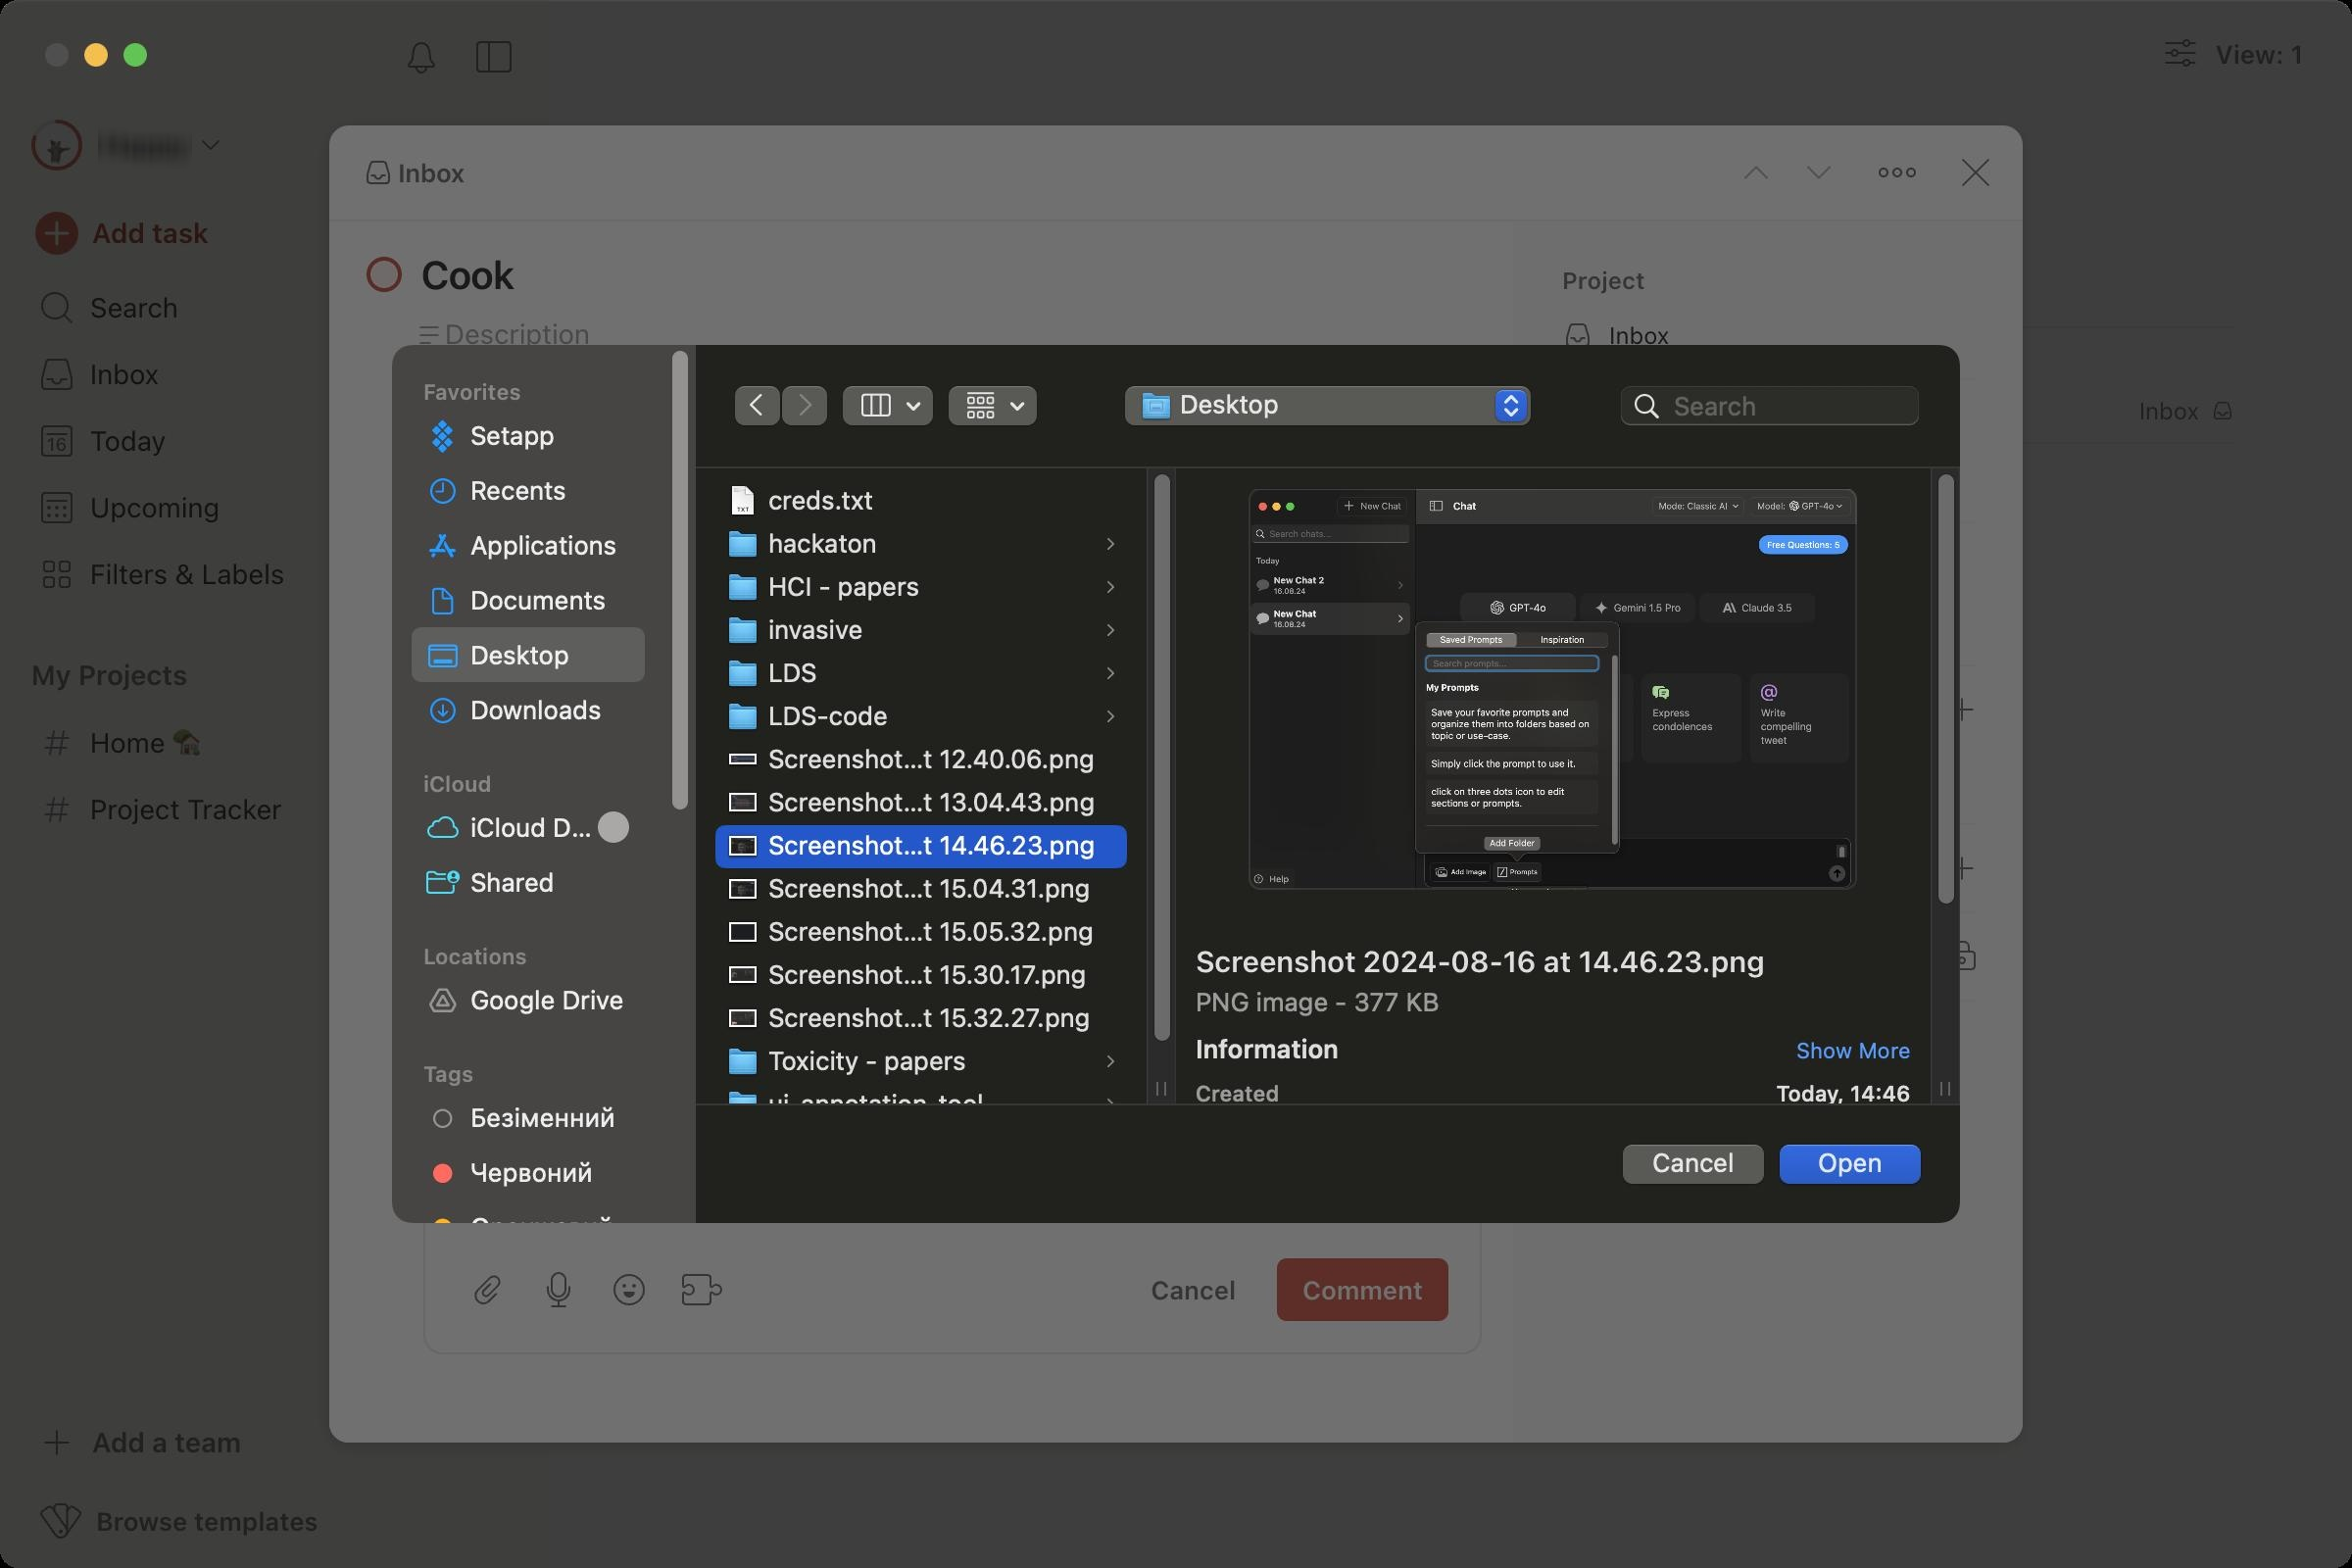
Accessibility tree:
{"name": "Cook_–_Todoist", "role": "AXWindow", "description": null, "role_description": "standard window", "value": null, "position": "264.00;103.00", "size": "1200;800", "children": [{"name": "", "role": "AXGroup", "description": "", "role_description": "group", "value": "", "position": "0.00;0.00", "size": "1200;800", "children": [{"name": "", "role": "AXGroup", "description": "", "role_description": "group", "value": "", "position": "0.00;0.00", "size": "1200;800", "children": [{"name": "", "role": "AXGroup", "description": "", "role_description": "group", "value": "", "position": "0.00;0.00", "size": "1200;800", "children": [{"name": "", "role": "AXGroup", "description": "", "role_description": "group", "value": "", "position": "0.00;0.00", "size": "1200;800", "children": []}]}]}]}, {"name": null, "role": "AXButton", "description": null, "role_description": "close button", "value": null, "position": "22.00;20.00", "size": "14;16", "children": []}, {"name": null, "role": "AXButton", "description": null, "role_description": "zoom button", "value": null, "position": "62.00;20.00", "size": "14;16", "children": [{"name": null, "role": "AXGroup", "description": null, "role_description": "group", "value": null, "position": "62.00;20.00", "size": "14;16", "children": [{"name": null, "role": "AXGroup", "description": null, "role_description": "group", "value": null, "position": "62.00;20.00", "size": "14;16", "children": []}]}]}, {"name": null, "role": "AXButton", "description": null, "role_description": "minimize button", "value": null, "position": "42.00;20.00", "size": "14;16", "children": []}, {"name": null, "role": "AXSheet", "description": "open", "role_description": "sheet", "value": null, "position": "200.00;176.00", "size": "800;448", "children": [{"name": null, "role": "AXSplitGroup", "description": null, "role_description": "split group", "value": null, "position": "200.00;176.00", "size": "800;448", "children": [{"name": null, "role": "AXScrollArea", "description": null, "role_description": "scroll area", "value": null, "position": "200.00;176.00", "size": "154;448", "children": [{"name": null, "role": "AXOutline", "description": "sidebar", "role_description": "outline", "value": null, "position": "200.00;176.00", "size": "139;842", "children": [{"name": null, "role": "AXRow", "description": null, "role_description": "outline row", "value": null, "position": "200.00;189.00", "size": "139;19", "children": [{"name": null, "role": "AXCell", "description": null, "role_description": "cell", "value": null, "position": "210.00;189.00", "size": "119;19", "children": [{"name": null, "role": "AXStaticText", "description": null, "role_description": "text", "value": "Favorites", "position": "214.00;189.00", "size": "123;19", "children": []}]}]}, {"name": null, "role": "AXRow", "description": null, "role_description": "outline row", "value": null, "position": "200.00;208.00", "size": "139;28", "children": [{"name": null, "role": "AXCell", "description": null, "role_description": "cell", "value": null, "position": "210.00;208.00", "size": "119;28", "children": [{"name": null, "role": "AXStaticText", "description": null, "role_description": "text", "value": "Setapp", "position": "238.00;214.00", "size": "85;16", "children": []}, {"name": null, "role": "AXImage", "description": "", "role_description": "image", "value": null, "position": "219.00;213.00", "size": "14;19", "children": []}]}]}, {"name": null, "role": "AXRow", "description": null, "role_description": "outline row", "value": null, "position": "200.00;236.00", "size": "139;28", "children": [{"name": null, "role": "AXCell", "description": null, "role_description": "cell", "value": null, "position": "210.00;236.00", "size": "119;28", "children": [{"name": null, "role": "AXStaticText", "description": null, "role_description": "text", "value": "Recents", "position": "238.00;242.00", "size": "85;16", "children": []}, {"name": null, "role": "AXImage", "description": "clock", "role_description": "image", "value": null, "position": "218.50;243.00", "size": "15;15", "children": []}]}]}, {"name": null, "role": "AXRow", "description": null, "role_description": "outline row", "value": null, "position": "200.00;264.00", "size": "139;28", "children": [{"name": null, "role": "AXCell", "description": null, "role_description": "cell", "value": null, "position": "210.00;264.00", "size": "119;28", "children": [{"name": null, "role": "AXStaticText", "description": null, "role_description": "text", "value": "Applications", "position": "238.00;270.00", "size": "85;16", "children": []}, {"name": null, "role": "AXImage", "description": "", "role_description": "image", "value": null, "position": "217.50;270.50", "size": "17;15", "children": []}]}]}, {"name": null, "role": "AXRow", "description": null, "role_description": "outline row", "value": null, "position": "200.00;292.00", "size": "139;28", "children": [{"name": null, "role": "AXCell", "description": null, "role_description": "cell", "value": null, "position": "210.00;292.00", "size": "119;28", "children": [{"name": null, "role": "AXStaticText", "description": null, "role_description": "text", "value": "Documents", "position": "238.00;298.00", "size": "85;16", "children": []}, {"name": null, "role": "AXImage", "description": "document", "role_description": "image", "value": null, "position": "219.00;298.50", "size": "14;16", "children": []}]}]}, {"name": null, "role": "AXRow", "description": null, "role_description": "outline row", "value": null, "position": "200.00;320.00", "size": "139;28", "children": [{"name": null, "role": "AXCell", "description": null, "role_description": "cell", "value": null, "position": "210.00;320.00", "size": "119;28", "children": [{"name": null, "role": "AXStaticText", "description": null, "role_description": "text", "value": "Desktop", "position": "238.00;326.00", "size": "85;16", "children": []}, {"name": null, "role": "AXImage", "description": "", "role_description": "image", "value": null, "position": "217.00;327.50", "size": "18;14", "children": []}]}]}, {"name": null, "role": "AXRow", "description": null, "role_description": "outline row", "value": null, "position": "200.00;348.00", "size": "139;28", "children": [{"name": null, "role": "AXCell", "description": null, "role_description": "cell", "value": null, "position": "210.00;348.00", "size": "119;28", "children": [{"name": null, "role": "AXStaticText", "description": null, "role_description": "text", "value": "Downloads", "position": "238.00;354.00", "size": "85;16", "children": []}, {"name": null, "role": "AXImage", "description": "Arrow Down Circle", "role_description": "image", "value": null, "position": "218.50;355.00", "size": "15;15", "children": []}]}]}, {"name": null, "role": "AXRow", "description": null, "role_description": "outline row", "value": null, "position": "200.00;389.00", "size": "139;19", "children": [{"name": null, "role": "AXCell", "description": null, "role_description": "cell", "value": null, "position": "210.00;389.00", "size": "119;19", "children": [{"name": null, "role": "AXStaticText", "description": null, "role_description": "text", "value": "iCloud", "position": "214.00;389.00", "size": "123;19", "children": []}]}]}, {"name": null, "role": "AXRow", "description": null, "role_description": "outline row", "value": null, "position": "200.00;408.00", "size": "139;28", "children": [{"name": null, "role": "AXCell", "description": null, "role_description": "cell", "value": null, "position": "210.00;408.00", "size": "119;28", "children": [{"name": null, "role": "AXStaticText", "description": null, "role_description": "text", "value": "iCloud Drive", "position": "238.00;414.00", "size": "66;16", "children": []}, {"name": null, "role": "AXImage", "description": "iCloud", "role_description": "image", "value": null, "position": "217.00;414.50", "size": "18;14", "children": []}, {"name": null, "role": "AXProgressIndicator", "description": null, "role_description": "progress indicator", "value": 1.0, "position": "304.00;413.00", "size": "18;18", "children": []}]}]}, {"name": null, "role": "AXRow", "description": null, "role_description": "outline row", "value": null, "position": "200.00;436.00", "size": "139;28", "children": [{"name": null, "role": "AXCell", "description": null, "role_description": "cell", "value": null, "position": "210.00;436.00", "size": "119;28", "children": [{"name": null, "role": "AXStaticText", "description": null, "role_description": "text", "value": "Shared", "position": "238.00;442.00", "size": "85;16", "children": []}, {"name": null, "role": "AXImage", "description": "Shared Folder", "role_description": "image", "value": null, "position": "216.00;442.00", "size": "20;15", "children": []}]}]}, {"name": null, "role": "AXRow", "description": null, "role_description": "outline row", "value": null, "position": "200.00;477.00", "size": "139;19", "children": [{"name": null, "role": "AXCell", "description": null, "role_description": "cell", "value": null, "position": "210.00;477.00", "size": "119;19", "children": [{"name": null, "role": "AXStaticText", "description": null, "role_description": "text", "value": "Locations", "position": "214.00;477.00", "size": "123;19", "children": []}]}]}, {"name": null, "role": "AXRow", "description": null, "role_description": "outline row", "value": null, "position": "200.00;496.00", "size": "139;28", "children": [{"name": null, "role": "AXCell", "description": null, "role_description": "cell", "value": null, "position": "210.00;496.00", "size": "119;28", "children": [{"name": null, "role": "AXStaticText", "description": null, "role_description": "text", "value": "Google Drive", "position": "238.00;502.00", "size": "85;16", "children": []}, {"name": null, "role": "AXImage", "description": "", "role_description": "image", "value": null, "position": "217.50;502.50", "size": "17;15", "children": []}]}]}, {"name": null, "role": "AXRow", "description": null, "role_description": "outline row", "value": null, "position": "200.00;537.00", "size": "139;19", "children": [{"name": null, "role": "AXCell", "description": null, "role_description": "cell", "value": null, "position": "210.00;537.00", "size": "119;19", "children": [{"name": null, "role": "AXStaticText", "description": null, "role_description": "text", "value": "Tags", "position": "214.00;537.00", "size": "123;19", "children": []}]}]}, {"name": null, "role": "AXRow", "description": null, "role_description": "outline row", "value": null, "position": "200.00;556.00", "size": "139;28", "children": [{"name": null, "role": "AXCell", "description": null, "role_description": "cell", "value": null, "position": "210.00;556.00", "size": "119;28", "children": [{"name": null, "role": "AXStaticText", "description": null, "role_description": "text", "value": "Безіменний", "position": "238.00;562.00", "size": "85;16", "children": []}, {"name": null, "role": "AXImage", "description": "", "role_description": "image", "value": null, "position": "220.00;564.50", "size": "12;12", "children": []}]}]}, {"name": null, "role": "AXRow", "description": null, "role_description": "outline row", "value": null, "position": "200.00;584.00", "size": "139;28", "children": [{"name": null, "role": "AXCell", "description": null, "role_description": "cell", "value": null, "position": "210.00;584.00", "size": "119;28", "children": [{"name": null, "role": "AXStaticText", "description": null, "role_description": "text", "value": "Червоний", "position": "238.00;590.00", "size": "85;16", "children": []}, {"name": null, "role": "AXImage", "description": "", "role_description": "image", "value": null, "position": "220.00;592.50", "size": "12;12", "children": []}]}]}, {"name": null, "role": "AXRow", "description": null, "role_description": "outline row", "value": null, "position": "200.00;612.00", "size": "139;28", "children": [{"name": null, "role": "AXCell", "description": null, "role_description": "cell", "value": null, "position": "210.00;612.00", "size": "119;28", "children": [{"name": null, "role": "AXStaticText", "description": null, "role_description": "text", "value": "Оранжевий", "position": "238.00;618.00", "size": "85;16", "children": []}, {"name": null, "role": "AXImage", "description": "", "role_description": "image", "value": null, "position": "220.00;620.50", "size": "12;12", "children": []}]}]}, {"name": null, "role": "AXRow", "description": null, "role_description": "outline row", "value": null, "position": "200.00;640.00", "size": "139;28", "children": [{"name": null, "role": "AXCell", "description": null, "role_description": "cell", "value": null, "position": "210.00;640.00", "size": "119;28", "children": [{"name": null, "role": "AXStaticText", "description": null, "role_description": "text", "value": "Жовтий", "position": "238.00;646.00", "size": "85;16", "children": []}, {"name": null, "role": "AXImage", "description": "", "role_description": "image", "value": null, "position": "220.00;648.50", "size": "12;12", "children": []}]}]}, {"name": null, "role": "AXRow", "description": null, "role_description": "outline row", "value": null, "position": "200.00;668.00", "size": "139;28", "children": [{"name": null, "role": "AXCell", "description": null, "role_description": "cell", "value": null, "position": "210.00;668.00", "size": "119;28", "children": [{"name": null, "role": "AXStaticText", "description": null, "role_description": "text", "value": "Зелений", "position": "238.00;674.00", "size": "85;16", "children": []}, {"name": null, "role": "AXImage", "description": "", "role_description": "image", "value": null, "position": "220.00;676.50", "size": "12;12", "children": []}]}]}, {"name": null, "role": "AXRow", "description": null, "role_description": "outline row", "value": null, "position": "200.00;696.00", "size": "139;28", "children": [{"name": null, "role": "AXCell", "description": null, "role_description": "cell", "value": null, "position": "210.00;696.00", "size": "119;28", "children": [{"name": null, "role": "AXStaticText", "description": null, "role_description": "text", "value": "Синій", "position": "238.00;702.00", "size": "85;16", "children": []}, {"name": null, "role": "AXImage", "description": "", "role_description": "image", "value": null, "position": "220.00;704.50", "size": "12;12", "children": []}]}]}, {"name": null, "role": "AXRow", "description": null, "role_description": "outline row", "value": null, "position": "200.00;724.00", "size": "139;28", "children": [{"name": null, "role": "AXCell", "description": null, "role_description": "cell", "value": null, "position": "210.00;724.00", "size": "119;28", "children": [{"name": null, "role": "AXStaticText", "description": null, "role_description": "text", "value": "Бузковий", "position": "238.00;730.00", "size": "85;16", "children": []}, {"name": null, "role": "AXImage", "description": "", "role_description": "image", "value": null, "position": "220.00;732.50", "size": "12;12", "children": []}]}]}, {"name": null, "role": "AXRow", "description": null, "role_description": "outline row", "value": null, "position": "200.00;752.00", "size": "139;28", "children": [{"name": null, "role": "AXCell", "description": null, "role_description": "cell", "value": null, "position": "210.00;752.00", "size": "119;28", "children": [{"name": null, "role": "AXStaticText", "description": null, "role_description": "text", "value": "Jonas's", "position": "238.00;758.00", "size": "85;16", "children": []}, {"name": null, "role": "AXImage", "description": "", "role_description": "image", "value": null, "position": "220.00;760.50", "size": "12;12", "children": []}]}]}, {"name": null, "role": "AXRow", "description": null, "role_description": "outline row", "value": null, "position": "200.00;780.00", "size": "139;28", "children": [{"name": null, "role": "AXCell", "description": null, "role_description": "cell", "value": null, "position": "210.00;780.00", "size": "119;28", "children": [{"name": null, "role": "AXStaticText", "description": null, "role_description": "text", "value": "Сірий", "position": "238.00;786.00", "size": "85;16", "children": []}, {"name": null, "role": "AXImage", "description": "", "role_description": "image", "value": null, "position": "220.00;788.50", "size": "12;12", "children": []}]}]}, {"name": null, "role": "AXRow", "description": null, "role_description": "outline row", "value": null, "position": "200.00;808.00", "size": "139;28", "children": [{"name": null, "role": "AXCell", "description": null, "role_description": "cell", "value": null, "position": "210.00;808.00", "size": "119;28", "children": [{"name": null, "role": "AXStaticText", "description": null, "role_description": "text", "value": "Робочий", "position": "238.00;814.00", "size": "85;16", "children": []}, {"name": null, "role": "AXImage", "description": "", "role_description": "image", "value": null, "position": "220.00;816.50", "size": "12;12", "children": []}]}]}, {"name": null, "role": "AXRow", "description": null, "role_description": "outline row", "value": null, "position": "200.00;836.00", "size": "139;28", "children": [{"name": null, "role": "AXCell", "description": null, "role_description": "cell", "value": null, "position": "210.00;836.00", "size": "119;28", "children": [{"name": null, "role": "AXStaticText", "description": null, "role_description": "text", "value": "Домівка", "position": "238.00;842.00", "size": "85;16", "children": []}, {"name": null, "role": "AXImage", "description": "", "role_description": "image", "value": null, "position": "220.00;844.50", "size": "12;12", "children": []}]}]}, {"name": null, "role": "AXRow", "description": null, "role_description": "outline row", "value": null, "position": "200.00;864.00", "size": "139;28", "children": [{"name": null, "role": "AXCell", "description": null, "role_description": "cell", "value": null, "position": "210.00;864.00", "size": "119;28", "children": [{"name": null, "role": "AXStaticText", "description": null, "role_description": "text", "value": "Важливо", "position": "238.00;870.00", "size": "85;16", "children": []}, {"name": null, "role": "AXImage", "description": "", "role_description": "image", "value": null, "position": "220.00;872.50", "size": "12;12", "children": []}]}]}, {"name": null, "role": "AXRow", "description": null, "role_description": "outline row", "value": null, "position": "200.00;905.00", "size": "139;19", "children": [{"name": null, "role": "AXCell", "description": null, "role_description": "cell", "value": null, "position": "210.00;905.00", "size": "119;19", "children": [{"name": null, "role": "AXStaticText", "description": null, "role_description": "text", "value": "Media", "position": "214.00;905.00", "size": "123;19", "children": []}]}]}, {"name": null, "role": "AXRow", "description": null, "role_description": "outline row", "value": null, "position": "200.00;924.00", "size": "139;28", "children": [{"name": null, "role": "AXCell", "description": null, "role_description": "cell", "value": null, "position": "210.00;924.00", "size": "119;28", "children": [{"name": null, "role": "AXStaticText", "description": null, "role_description": "text", "value": "Music", "position": "238.00;930.00", "size": "85;16", "children": []}, {"name": null, "role": "AXImage", "description": "", "role_description": "image", "value": null, "position": "218.50;930.50", "size": "15;16", "children": []}]}]}, {"name": null, "role": "AXRow", "description": null, "role_description": "outline row", "value": null, "position": "200.00;952.00", "size": "139;28", "children": [{"name": null, "role": "AXCell", "description": null, "role_description": "cell", "value": null, "position": "210.00;952.00", "size": "119;28", "children": [{"name": null, "role": "AXStaticText", "description": null, "role_description": "text", "value": "Photos", "position": "238.00;958.00", "size": "85;16", "children": []}, {"name": null, "role": "AXImage", "description": "camera", "role_description": "image", "value": null, "position": "216.50;958.50", "size": "19;15", "children": []}]}]}, {"name": null, "role": "AXRow", "description": null, "role_description": "outline row", "value": null, "position": "200.00;980.00", "size": "139;28", "children": [{"name": null, "role": "AXCell", "description": null, "role_description": "cell", "value": null, "position": "210.00;980.00", "size": "119;28", "children": [{"name": null, "role": "AXStaticText", "description": null, "role_description": "text", "value": "Movies", "position": "238.00;986.00", "size": "85;16", "children": []}, {"name": null, "role": "AXImage", "description": "movie", "role_description": "image", "value": null, "position": "217.00;987.50", "size": "18;14", "children": []}]}]}, {"name": null, "role": "AXColumn", "description": null, "role_description": "column", "value": null, "position": "210.00;176.00", "size": "119;842", "children": []}]}, {"name": null, "role": "AXScrollBar", "description": null, "role_description": "scroll bar", "value": 0.0, "position": "339.00;176.00", "size": "15;448", "children": [{"name": null, "role": "AXValueIndicator", "description": null, "role_description": "value indicator", "value": 0.0, "position": "339.00;178.00", "size": "15;236", "children": []}, {"name": null, "role": "AXButton", "description": null, "role_description": "increment arrow button", "value": null, "position": "339.00;176.00", "size": "0;0", "children": []}, {"name": null, "role": "AXButton", "description": null, "role_description": "decrement arrow button", "value": null, "position": "339.00;176.00", "size": "0;0", "children": []}, {"name": null, "role": "AXButton", "description": null, "role_description": "increment page button", "value": null, "position": "339.00;414.50", "size": "15;210", "children": []}, {"name": null, "role": "AXButton", "description": null, "role_description": "decrement page button", "value": null, "position": "339.00;176.00", "size": "15;2", "children": []}]}]}, {"name": null, "role": "AXSplitter", "description": null, "role_description": "splitter", "value": 154.0, "position": "354.00;176.00", "size": "1;448", "children": []}, {"name": null, "role": "AXSplitGroup", "description": null, "role_description": "split group", "value": null, "position": "355.00;176.00", "size": "645;448", "children": [{"name": null, "role": "AXBrowser", "description": "column view", "role_description": "browser", "value": null, "position": "355.00;176.00", "size": "645;448", "children": [{"name": null, "role": "AXScrollArea", "description": null, "role_description": "scroll area", "value": null, "position": "355.00;176.00", "size": "645;448", "children": [{"name": null, "role": "AXScrollArea", "description": null, "role_description": "scroll area", "value": null, "position": "355.00;239.00", "size": "245;324", "children": [{"name": null, "role": "AXList", "description": null, "role_description": "list", "value": null, "position": "355.00;239.00", "size": "230;345", "children": [{"name": null, "role": "AXGroup", "description": null, "role_description": "group", "value": null, "position": "371.00;244.00", "size": "192;23", "children": [{"name": null, "role": "AXImage", "description": null, "role_description": "image", "value": null, "position": "371.00;247.50", "size": "16;16", "children": []}, {"name": null, "role": "AXTextField", "description": null, "role_description": "text field", "value": "creds.txt", "position": "390.00;247.00", "size": "62;16", "children": []}]}, {"name": null, "role": "AXGroup", "description": null, "role_description": "group", "value": null, "position": "371.00;266.00", "size": "192;23", "children": [{"name": null, "role": "AXImage", "description": null, "role_description": "image", "value": null, "position": "371.00;269.50", "size": "16;16", "children": []}, {"name": null, "role": "AXTextField", "description": null, "role_description": "text field", "value": "hackaton", "position": "390.00;269.00", "size": "64;16", "children": []}]}, {"name": null, "role": "AXGroup", "description": null, "role_description": "group", "value": null, "position": "371.00;288.00", "size": "192;23", "children": [{"name": null, "role": "AXImage", "description": null, "role_description": "image", "value": null, "position": "371.00;291.50", "size": "16;16", "children": []}, {"name": null, "role": "AXTextField", "description": null, "role_description": "text field", "value": "HCI - papers", "position": "390.00;291.00", "size": "86;16", "children": []}]}, {"name": null, "role": "AXGroup", "description": null, "role_description": "group", "value": null, "position": "371.00;310.00", "size": "192;23", "children": [{"name": null, "role": "AXImage", "description": null, "role_description": "image", "value": null, "position": "371.00;313.50", "size": "16;16", "children": []}, {"name": null, "role": "AXTextField", "description": null, "role_description": "text field", "value": "invasive", "position": "390.00;313.00", "size": "57;16", "children": []}]}, {"name": null, "role": "AXGroup", "description": null, "role_description": "group", "value": null, "position": "371.00;332.00", "size": "192;23", "children": [{"name": null, "role": "AXImage", "description": null, "role_description": "image", "value": null, "position": "371.00;335.50", "size": "16;16", "children": []}, {"name": null, "role": "AXTextField", "description": null, "role_description": "text field", "value": "LDS", "position": "390.00;335.00", "size": "33;16", "children": []}]}, {"name": null, "role": "AXGroup", "description": null, "role_description": "group", "value": null, "position": "371.00;354.00", "size": "192;23", "children": [{"name": null, "role": "AXImage", "description": null, "role_description": "image", "value": null, "position": "371.00;357.50", "size": "16;16", "children": []}, {"name": null, "role": "AXTextField", "description": null, "role_description": "text field", "value": "LDS-code", "position": "390.00;357.00", "size": "70;16", "children": []}]}, {"name": null, "role": "AXGroup", "description": null, "role_description": "group", "value": null, "position": "371.00;376.00", "size": "192;23", "children": [{"name": null, "role": "AXImage", "description": null, "role_description": "image", "value": null, "position": "371.00;379.50", "size": "16;16", "children": []}, {"name": null, "role": "AXTextField", "description": null, "role_description": "text field", "value": "Screenshot 2024-08-16 at 12.40.06.png", "position": "390.00;379.00", "size": "172;16", "children": []}]}, {"name": null, "role": "AXGroup", "description": null, "role_description": "group", "value": null, "position": "371.00;398.00", "size": "192;23", "children": [{"name": null, "role": "AXImage", "description": null, "role_description": "image", "value": null, "position": "371.00;401.50", "size": "16;16", "children": []}, {"name": null, "role": "AXTextField", "description": null, "role_description": "text field", "value": "Screenshot 2024-08-16 at 13.04.43.png", "position": "390.00;401.00", "size": "172;16", "children": []}]}, {"name": null, "role": "AXGroup", "description": null, "role_description": "group", "value": null, "position": "371.00;420.00", "size": "192;23", "children": [{"name": null, "role": "AXImage", "description": null, "role_description": "image", "value": null, "position": "371.00;423.50", "size": "16;16", "children": []}, {"name": null, "role": "AXTextField", "description": null, "role_description": "text field", "value": "Screenshot 2024-08-16 at 14.46.23.png", "position": "390.00;423.00", "size": "172;16", "children": []}]}, {"name": null, "role": "AXGroup", "description": null, "role_description": "group", "value": null, "position": "371.00;442.00", "size": "192;23", "children": [{"name": null, "role": "AXImage", "description": null, "role_description": "image", "value": null, "position": "371.00;445.50", "size": "16;16", "children": []}, {"name": null, "role": "AXTextField", "description": null, "role_description": "text field", "value": "Screenshot 2024-08-16 at 15.04.31.png", "position": "390.00;445.00", "size": "172;16", "children": []}]}, {"name": null, "role": "AXGroup", "description": null, "role_description": "group", "value": null, "position": "371.00;464.00", "size": "192;23", "children": [{"name": null, "role": "AXImage", "description": null, "role_description": "image", "value": null, "position": "371.00;467.50", "size": "16;16", "children": []}, {"name": null, "role": "AXTextField", "description": null, "role_description": "text field", "value": "Screenshot 2024-08-16 at 15.05.32.png", "position": "390.00;467.00", "size": "172;16", "children": []}]}, {"name": null, "role": "AXGroup", "description": null, "role_description": "group", "value": null, "position": "371.00;486.00", "size": "192;23", "children": [{"name": null, "role": "AXImage", "description": null, "role_description": "image", "value": null, "position": "371.00;489.50", "size": "16;16", "children": []}, {"name": null, "role": "AXTextField", "description": null, "role_description": "text field", "value": "Screenshot 2024-08-16 at 15.30.17.png", "position": "390.00;489.00", "size": "172;16", "children": []}]}, {"name": null, "role": "AXGroup", "description": null, "role_description": "group", "value": null, "position": "371.00;508.00", "size": "192;23", "children": [{"name": null, "role": "AXImage", "description": null, "role_description": "image", "value": null, "position": "371.00;511.50", "size": "16;16", "children": []}, {"name": null, "role": "AXTextField", "description": null, "role_description": "text field", "value": "Screenshot 2024-08-16 at 15.32.27.png", "position": "390.00;511.00", "size": "172;16", "children": []}]}, {"name": null, "role": "AXGroup", "description": null, "role_description": "group", "value": null, "position": "371.00;530.00", "size": "192;23", "children": [{"name": null, "role": "AXImage", "description": null, "role_description": "image", "value": null, "position": "371.00;533.50", "size": "16;16", "children": []}, {"name": null, "role": "AXTextField", "description": null, "role_description": "text field", "value": "Toxicity - papers", "position": "390.00;533.00", "size": "109;16", "children": []}]}, {"name": null, "role": "AXGroup", "description": null, "role_description": "group", "value": null, "position": "371.00;552.00", "size": "192;23", "children": [{"name": null, "role": "AXImage", "description": null, "role_description": "image", "value": null, "position": "371.00;555.50", "size": "16;16", "children": []}, {"name": null, "role": "AXTextField", "description": null, "role_description": "text field", "value": "ui-annotation-tool", "position": "390.00;555.00", "size": "118;16", "children": []}]}]}, {"name": null, "role": "AXScrollBar", "description": null, "role_description": "scroll bar", "value": 0.0, "position": "585.00;239.00", "size": "15;309", "children": [{"name": null, "role": "AXValueIndicator", "description": null, "role_description": "value indicator", "value": 0.0, "position": "585.00;241.00", "size": "15;291", "children": []}, {"name": null, "role": "AXButton", "description": null, "role_description": "increment arrow button", "value": null, "position": "585.00;239.00", "size": "0;0", "children": []}, {"name": null, "role": "AXButton", "description": null, "role_description": "decrement arrow button", "value": null, "position": "585.00;239.00", "size": "0;0", "children": []}, {"name": null, "role": "AXButton", "description": null, "role_description": "increment page button", "value": null, "position": "585.00;532.50", "size": "15;16", "children": []}, {"name": null, "role": "AXButton", "description": null, "role_description": "decrement page button", "value": null, "position": "585.00;239.00", "size": "15;2", "children": []}]}]}, {"name": null, "role": "AXScrollArea", "description": null, "role_description": "scroll area", "value": null, "position": "600.00;239.00", "size": "400;324", "children": [{"name": null, "role": "AXScrollArea", "description": "Preview of Screenshot 2024-08-16 at 14.46.23.png", "role_description": "scroll area", "value": null, "position": "610.00;249.00", "size": "365;205", "children": []}, {"name": null, "role": "AXStaticText", "description": null, "role_description": "text", "value": "Screenshot 2024-08-16 at 14.46.23.png", "position": "610.00;480.00", "size": "365;20", "children": []}, {"name": null, "role": "AXStaticText", "description": null, "role_description": "text", "value": "PNG image - 377 KB", "position": "608.00;503.00", "size": "369;16", "children": []}, {"name": null, "role": "AXStaticText", "description": null, "role_description": "text", "value": "Information", "position": "608.00;527.00", "size": "78;16", "children": []}, {"name": "Show_More", "role": "AXCheckBox", "description": null, "role_description": "toggle button", "value": 0, "position": "912.00;529.00", "size": "63;14", "children": []}, {"name": null, "role": "AXStaticText", "description": null, "role_description": "text", "value": "Created", "position": "608.00;551.00", "size": "47;14", "children": []}, {"name": null, "role": "AXStaticText", "description": null, "role_description": "text", "value": "Today, 14:46", "position": "659.00;551.00", "size": "318;14", "children": []}, {"name": null, "role": "AXStaticText", "description": null, "role_description": "text", "value": "Modified", "position": "608.00;574.00", "size": "52;14", "children": []}, {"name": null, "role": "AXStaticText", "description": null, "role_description": "text", "value": "Today, 14:46", "position": "663.50;574.00", "size": "314;14", "children": []}, {"name": null, "role": "AXStaticText", "description": null, "role_description": "text", "value": "Last opened", "position": "608.00;597.00", "size": "70;14", "children": []}, {"name": null, "role": "AXStaticText", "description": null, "role_description": "text", "value": "Today, 14:46", "position": "682.50;597.00", "size": "294;14", "children": []}, {"name": null, "role": "AXStaticText", "description": null, "role_description": "text", "value": "Dimensions", "position": "608.00;620.00", "size": "66;14", "children": []}, {"name": null, "role": "AXStaticText", "description": null, "role_description": "text", "value": "1784 × 1178", "position": "678.50;620.00", "size": "298;14", "children": []}, {"name": null, "role": "AXStaticText", "description": null, "role_description": "text", "value": "Resolution", "position": "608.00;643.00", "size": "61;14", "children": []}, {"name": null, "role": "AXStaticText", "description": null, "role_description": "text", "value": "144 × 144", "position": "673.00;643.00", "size": "304;14", "children": []}, {"name": null, "role": "AXStaticText", "description": null, "role_description": "text", "value": "Tags", "position": "608.00;673.00", "size": "34;16", "children": []}, {"name": null, "role": "AXScrollArea", "description": null, "role_description": "scroll area", "value": null, "position": "610.00;695.00", "size": "365;33", "children": [{"name": null, "role": "AXTextField", "description": "tag editor", "role_description": "text field", "value": null, "position": "608.00;695.00", "size": "369;33", "children": []}]}, {"name": null, "role": "AXScrollBar", "description": null, "role_description": "scroll bar", "value": 0.0, "position": "985.00;239.00", "size": "15;309", "children": [{"name": null, "role": "AXValueIndicator", "description": null, "role_description": "value indicator", "value": 0.0, "position": "985.00;241.00", "size": "15;221", "children": []}, {"name": null, "role": "AXButton", "description": null, "role_description": "increment arrow button", "value": null, "position": "985.00;239.00", "size": "0;0", "children": []}, {"name": null, "role": "AXButton", "description": null, "role_description": "decrement arrow button", "value": null, "position": "985.00;239.00", "size": "0;0", "children": []}, {"name": null, "role": "AXButton", "description": null, "role_description": "increment page button", "value": null, "position": "985.00;462.50", "size": "15;86", "children": []}, {"name": null, "role": "AXButton", "description": null, "role_description": "decrement page button", "value": null, "position": "985.00;239.00", "size": "15;2", "children": []}]}]}]}]}]}]}, {"name": null, "role": "AXGroup", "description": null, "role_description": "group", "value": null, "position": "372.00;195.00", "size": "53;24", "children": [{"name": null, "role": "AXButton", "description": "back", "role_description": "button", "value": null, "position": "372.00;195.00", "size": "27;24", "children": []}, {"name": null, "role": "AXButton", "description": "forward", "role_description": "button", "value": null, "position": "399.00;195.00", "size": "26;24", "children": []}]}, {"name": "", "role": "AXMenuButton", "description": "column view", "role_description": "menu button", "value": null, "position": "427.00;196.00", "size": "53;25", "children": []}, {"name": "", "role": "AXMenuButton", "description": "", "role_description": "menu button", "value": null, "position": "481.00;196.00", "size": "52;25", "children": []}, {"name": "Where:", "role": "AXPopUpButton", "description": null, "role_description": "pop up button", "value": "Desktop", "position": "571.00;196.00", "size": "214;25", "children": []}, {"name": null, "role": "AXTextField", "description": null, "role_description": "search text field", "value": null, "position": "826.00;196.00", "size": "154;22", "children": [{"name": "", "role": "AXButton", "description": "search", "role_description": "button", "value": null, "position": "828.00;196.00", "size": "25;22", "children": []}]}, {"name": "Cancel", "role": "AXButton", "description": null, "role_description": "button", "value": null, "position": "821.00;579.00", "size": "86;32", "children": []}, {"name": "Open", "role": "AXButton", "description": null, "role_description": "button", "value": null, "position": "901.00;579.00", "size": "86;32", "children": []}]}]}